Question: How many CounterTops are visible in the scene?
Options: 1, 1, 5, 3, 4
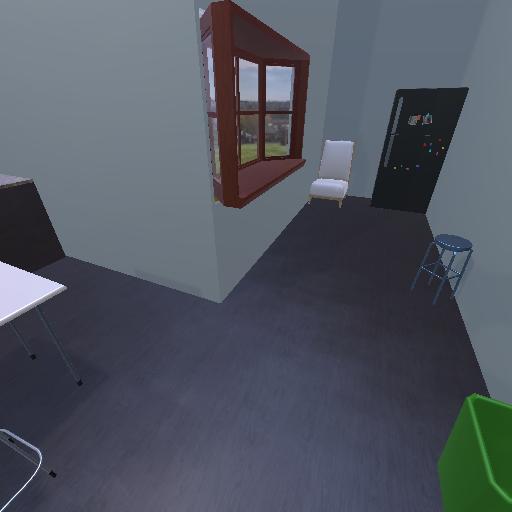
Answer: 1